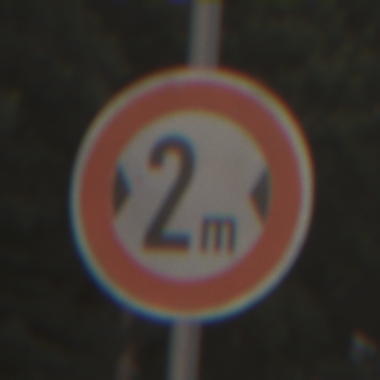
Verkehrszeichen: TatsaechlicheBreite2
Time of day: SunriseSunset
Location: Outdoor (Nature)
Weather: Clear
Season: NotSpecified
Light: Natural